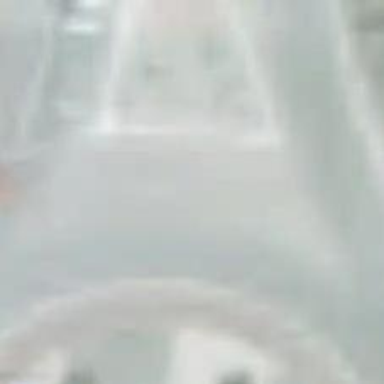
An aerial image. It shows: Roundabout on primary highway.